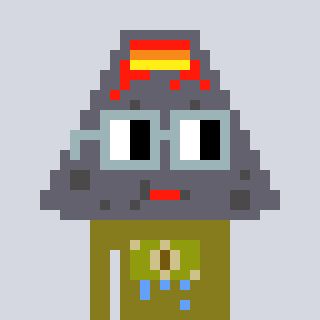
a pixel art character with square dark gray glasses, a volcano-shaped head and a gunk-colored body on a cool background